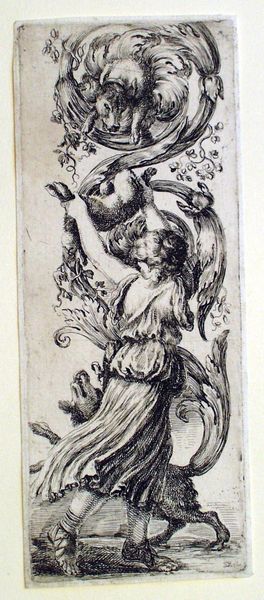
Titel: Ornamenti o grottesche
Künstler: Stefano della Bella
Standort: Karlsruhe
Institution: Staatliche Kunsthalle Karlsruhe
Schlagwörter: blätter, feder, feuer, gott, himmel, mann, schatten, wasser, wolf, mädchen, blume, blumen, frau, kleid, rücken, schwarz, zeichnung, blüte, hund, hunde, tier, tiere, ornament, rock, tanz, arm, barock, mensch, gewand, haare, kind, blatt, person, pflanzen, hase, ranken, schwanz, schweif, welle, wellen, man, schuhe, schattierung, romantik, fight, folds, hands, white, dekoration, black, dress, female, gray, grey, hair, jugendstil, painting, robe, skirt, weib, woman, floral, flowers, pattern, picture, print, sandalen, oben, abgewandt, schaf, rückenfigur, druck, radierung, stich, schwarzweiß, dynamik, bleistift, entwurf, mythologie, jagd, ranke, schnörkel, sandale, fuchs, kaninchen, flower, dynamisch, angel, classical, greek, mythology, sky, tree, nymphe, ear, girl, water, waves, jagdbeute, baroque, feet, löwe, opfer, flowing, plants, view, hahn, drawing, paper, kupferstich, black and white, decoration, fabric, mouth, animals, bird, dog, dogs, etching, illustration, tail, fly, curls, pen, falling, elfe, movement, swirl, wings, bellen, wind, human, ancient, arms, clothes, garland, leaves, shoulder, toga, cat, design, ink, rectangle, lol, walk, art, back, shoe, shoes, engraving, pencil, wölfe, animal, circles, dynamic, legs, lines, motion, cloth, cow, freske, antiquity, sandals, sandal, figure, play, coal, snout, greyscale, goat, sheep, splatter, stylized, jumping, lamb, magic, mittelalter, carrying, shift, straps, werfen, opfergabe, verschnörkelt, tan, page, dance, dancer, standing, lion, creature, wing, opfern, float, fox, beast, swirls, rücen, greece, buch, golf, sacrifice, thin, offering, nymph, pouring, tornado, arabesque, grotesque, szene, bibel, kampf, hare, blac, abgewand, ornamentation, verzerrt, holzstich, flut, zeichnu(ng, wold, acanthus, tunic, hjund, behind, dres, odd, woan, guirlande, wolfes, lifting, calf, circular, rabbit, europa, bunny, ilustration, ankle, no color, offer, hiuhg, hghg, hhjh, teethe, liquid, circuloar, tails, pensil, upright, wolves, hurricane, canine, rabit, boticelli, woman cherub scroll drawing black white, strappy, nimf, minph, floristik frau hund, hrey, liom, vicious, anima;s, person], circulai, circulair, transform, feuer#man, schwazrweiß, snapping, snap, wurbel, göttin, stich kupferstich zeichnung, fletscht